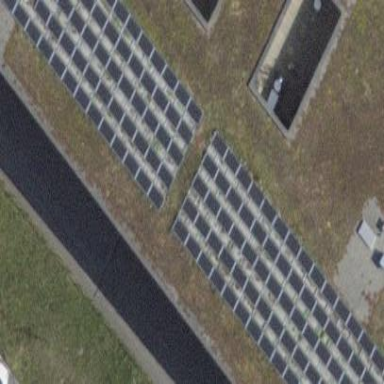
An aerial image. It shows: Solar photovoltaic panel generator.